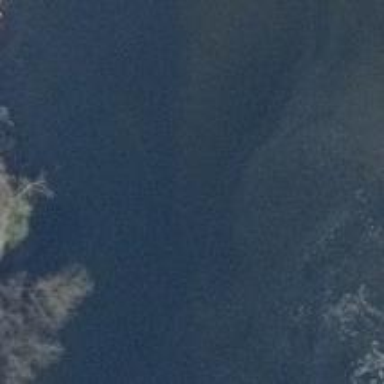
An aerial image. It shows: Beautiful view of river.